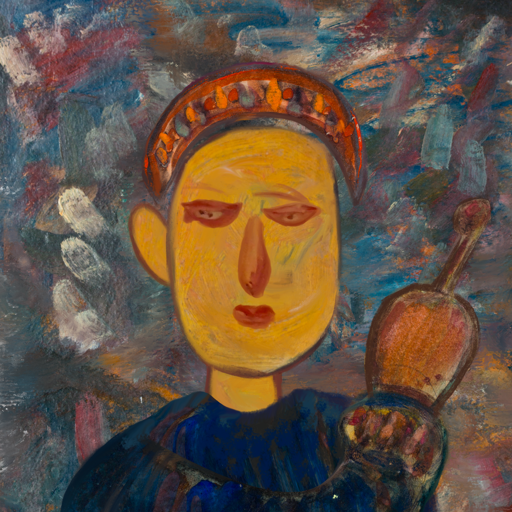
Background: Boggyland, Head And Neck Front: After_Raid, Face Front: Pious_Lady, Bust: Pipe, Hair Front: Blank, Head Accessory: Hypocrite, Second Necklace: Blank, Necklace: Blank, Baby: Blank